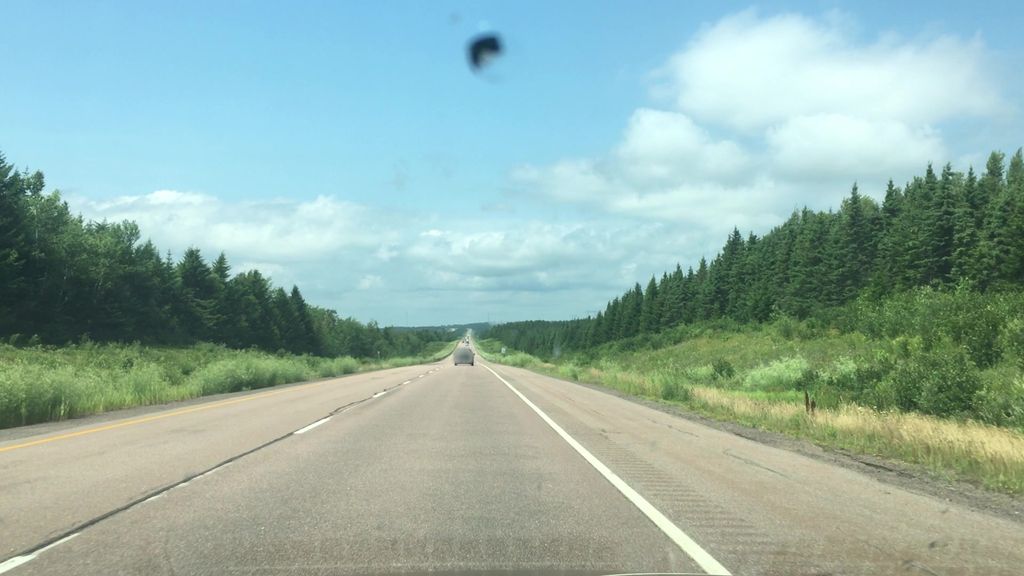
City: charlottetown